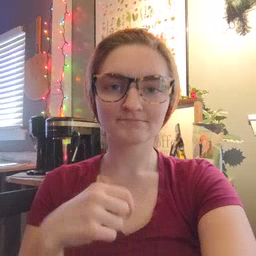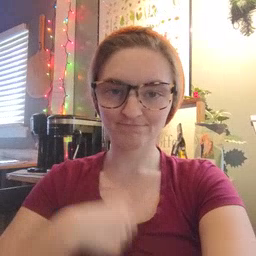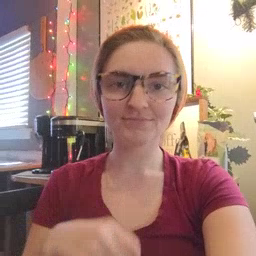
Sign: zipper